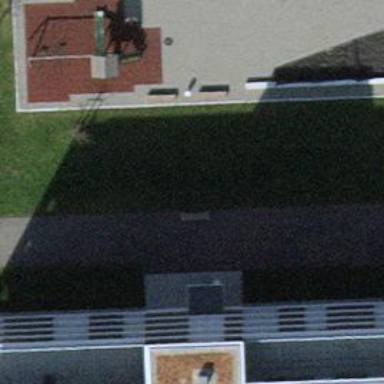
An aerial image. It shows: Brown bench.